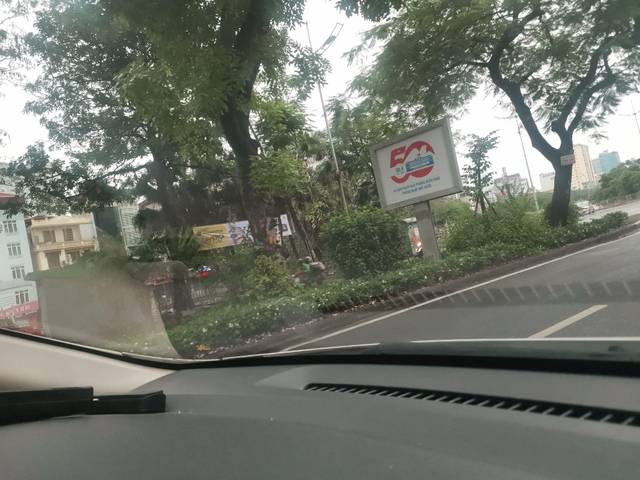
Region: Vietnam
Coordinates: 21.008, 105.815